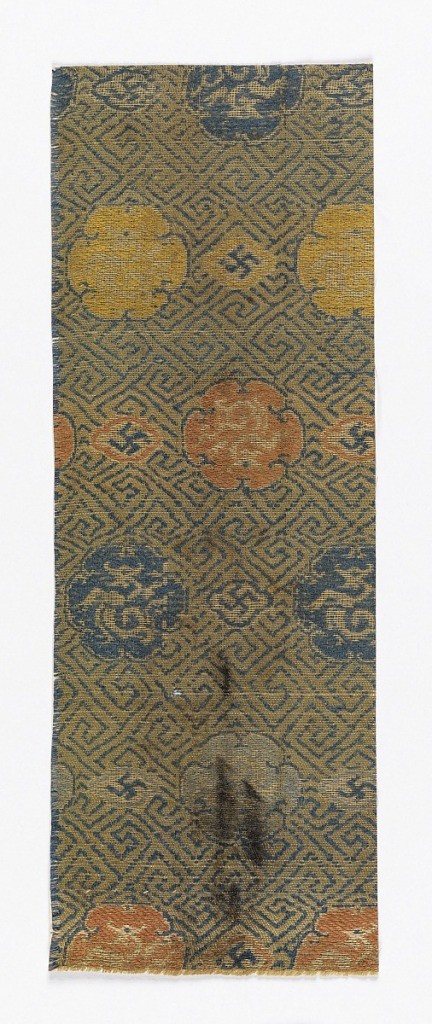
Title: Fragment
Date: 17th century
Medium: silk Technique: plain compound satin
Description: Floral roundels enclosing dragons on a diaper background with small swastikas in yellow, rose and blue.